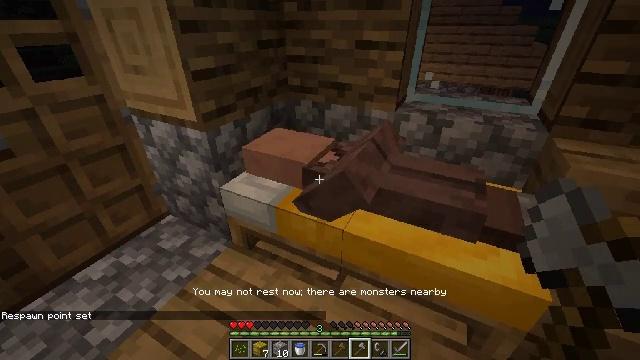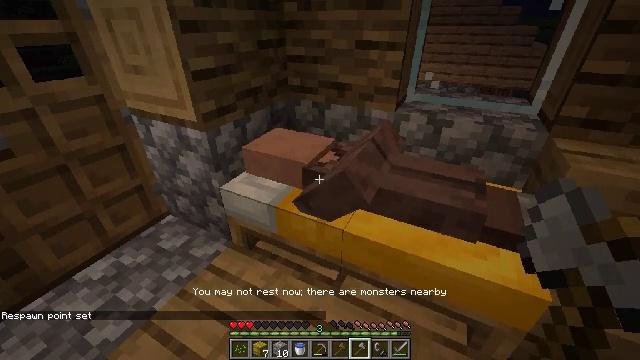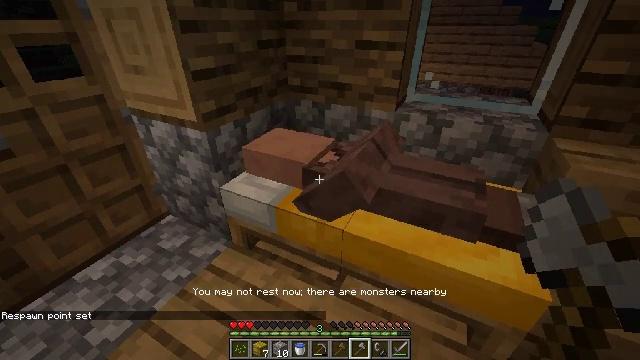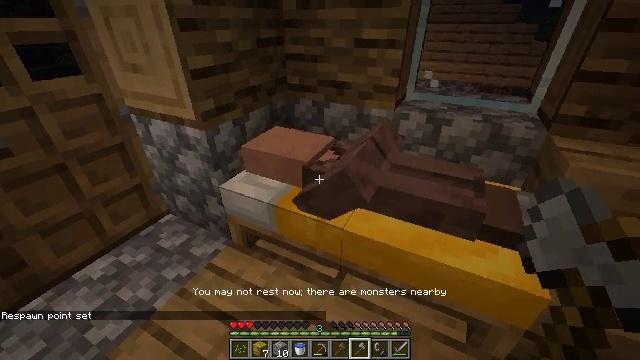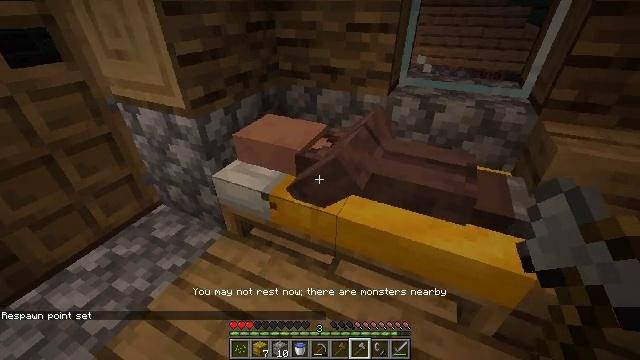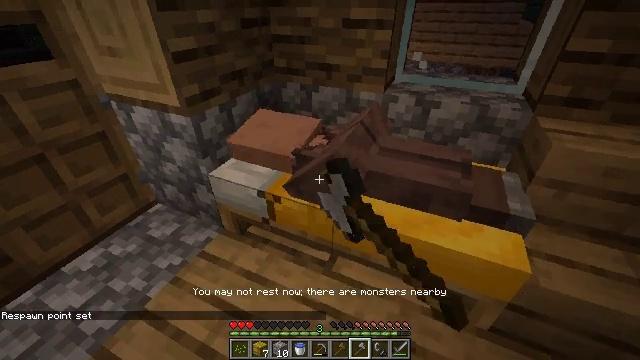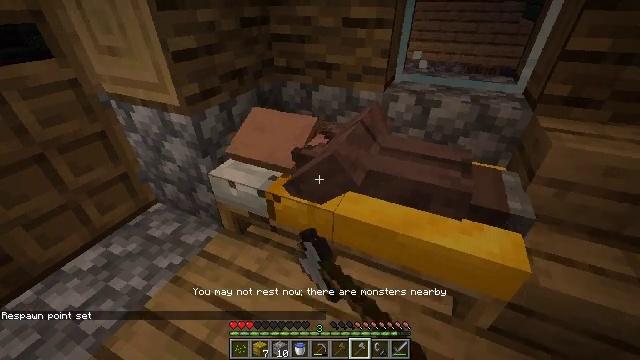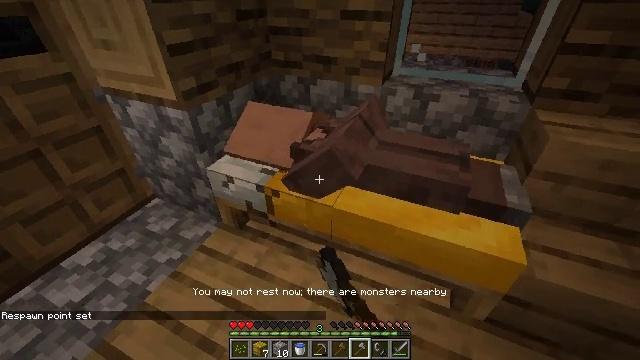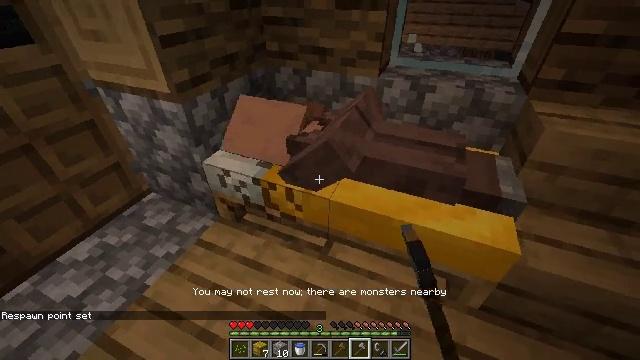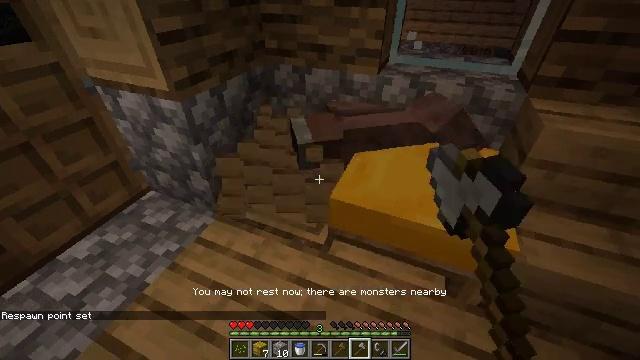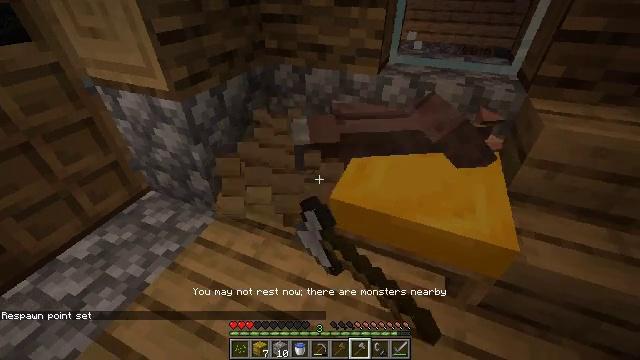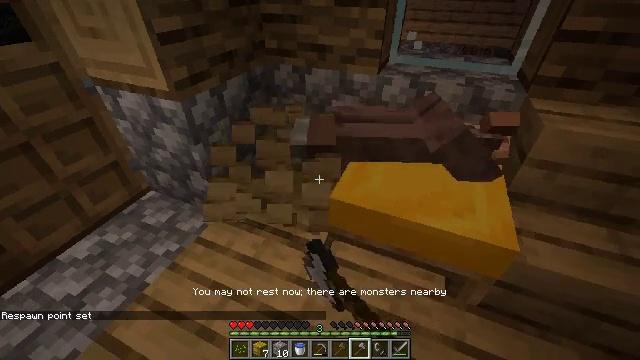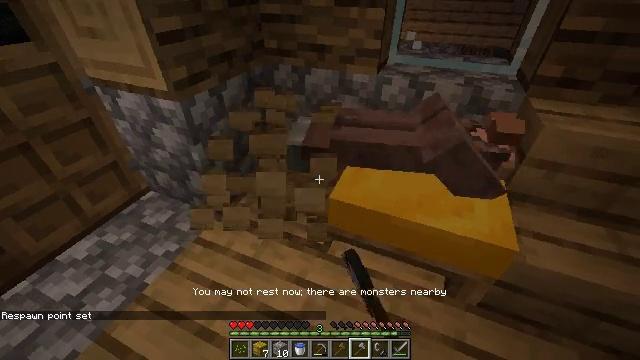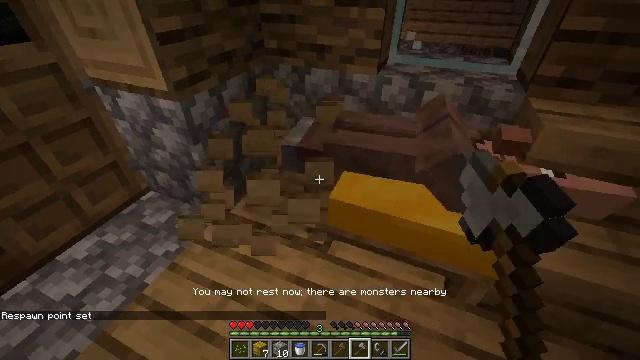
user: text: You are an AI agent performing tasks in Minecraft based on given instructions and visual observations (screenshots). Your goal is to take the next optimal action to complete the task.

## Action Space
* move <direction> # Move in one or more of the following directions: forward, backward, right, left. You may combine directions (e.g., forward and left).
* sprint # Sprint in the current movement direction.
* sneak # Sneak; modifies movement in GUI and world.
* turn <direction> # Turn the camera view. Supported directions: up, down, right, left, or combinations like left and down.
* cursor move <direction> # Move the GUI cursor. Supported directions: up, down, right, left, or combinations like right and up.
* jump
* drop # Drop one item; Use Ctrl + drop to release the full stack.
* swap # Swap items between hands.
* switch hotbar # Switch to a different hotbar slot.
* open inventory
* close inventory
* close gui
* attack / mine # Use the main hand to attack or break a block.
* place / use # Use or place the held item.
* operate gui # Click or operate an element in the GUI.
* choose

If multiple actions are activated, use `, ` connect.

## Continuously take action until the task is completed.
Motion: motion action
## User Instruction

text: Break the yellow bed.
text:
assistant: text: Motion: no_op
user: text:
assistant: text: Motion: no_op
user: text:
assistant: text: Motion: no_op
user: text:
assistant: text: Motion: turn right and down, attack / mine
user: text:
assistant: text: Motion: attack / mine
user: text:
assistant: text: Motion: attack / mine
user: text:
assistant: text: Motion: turn down, attack / mine
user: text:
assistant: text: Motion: turn down, attack / mine
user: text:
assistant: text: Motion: attack / mine
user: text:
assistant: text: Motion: attack / mine
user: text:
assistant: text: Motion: attack / mine
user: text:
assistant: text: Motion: attack / mine
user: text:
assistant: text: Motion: attack / mine
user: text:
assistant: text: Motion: attack / mine